Question: I have a normal Java library project, called "PeriodicLib2", and an Android app project, called PeriodicApp2. Both are Intelij-Idea projects. I'm not using any build system, only what Idea has build-in.
I want PeriodicApp2 to depend on PeriodicLib2. I don't want to build my library project and add is as a library jar file, because I'm changing the library's code really frequent, and I would like the Android project to automatically build the library. I got something similar working, a java project depending on another java project. But when an android project depending on a java project, I get compile-time errors. These are the steps I tried to get PeriodicApp2 to depend on PeriodicLib2:
1. In the Project Structure of PeriodicApp2, Add < Library < Java
2. Select the library
3. Press ok in the next 2 popups
4. Check if the module is added
5. Check if the library is added
I can import and use the classes in PeriodicLib2 according to the idea auto-completion, but when I compile, I get the following compile/build error:

I have been searching on Google & asking on #java, but I couln't find any solution. How can I get an Android project to depend on a pure Java project?
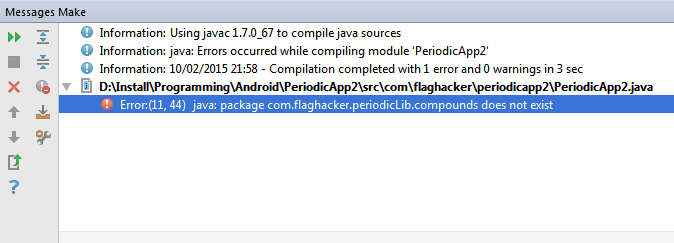
Answer: Library dependencies should be .jar files, if you want to add a dependency that consist of source code files, you can try to add it to your project as a module (import module), and add it as a module dependency to your PeriodicApp2 module.